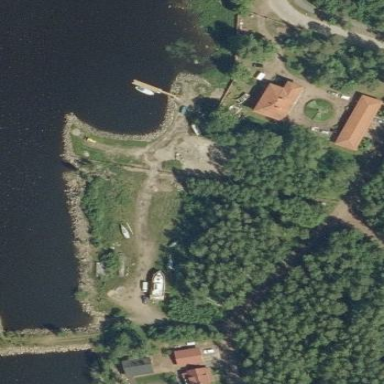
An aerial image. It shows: Boatyard located near waterway.